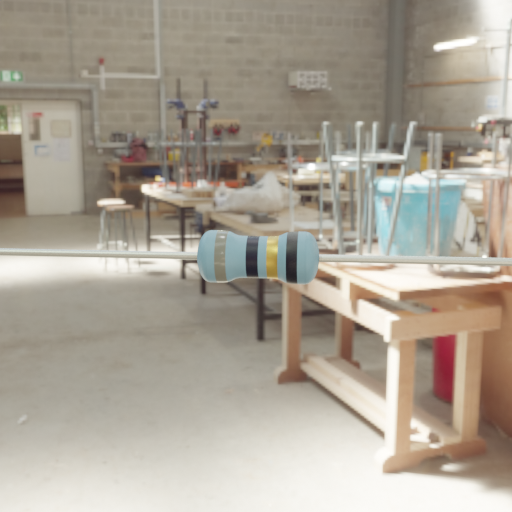
Resistor colour bands (in order): gray, black, gold, black